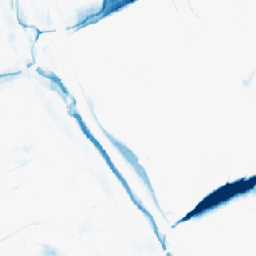
Category: morphological
Decomposition family: morphological_ellipse
Decomposition parameters: operation: closing
width: 30
height: 5
Upsampling method: nearest
Upsampling parameters: scale: 8
Upsampling scale: 8